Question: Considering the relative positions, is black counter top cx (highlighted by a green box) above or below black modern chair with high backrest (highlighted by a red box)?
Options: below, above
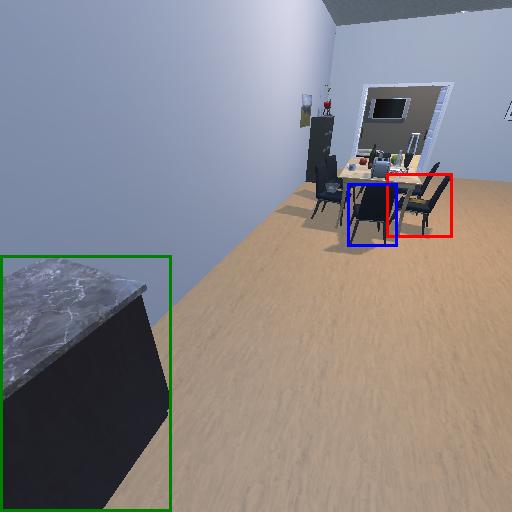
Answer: below